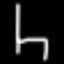
Label: chair